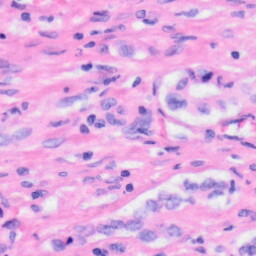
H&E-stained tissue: Liver